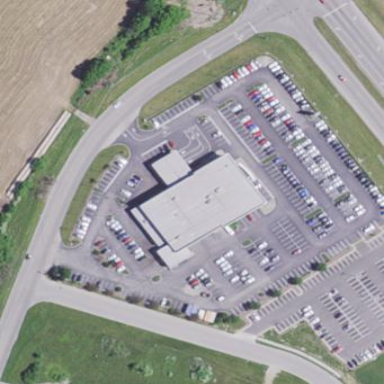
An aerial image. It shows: Retail building housing car shop.